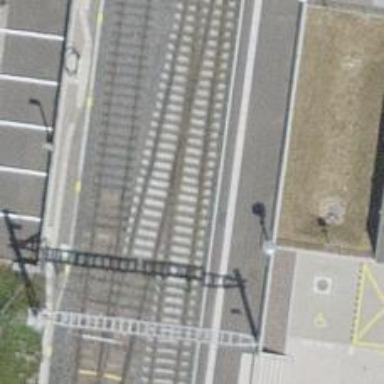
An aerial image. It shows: Single-track electrified railway with contact line.